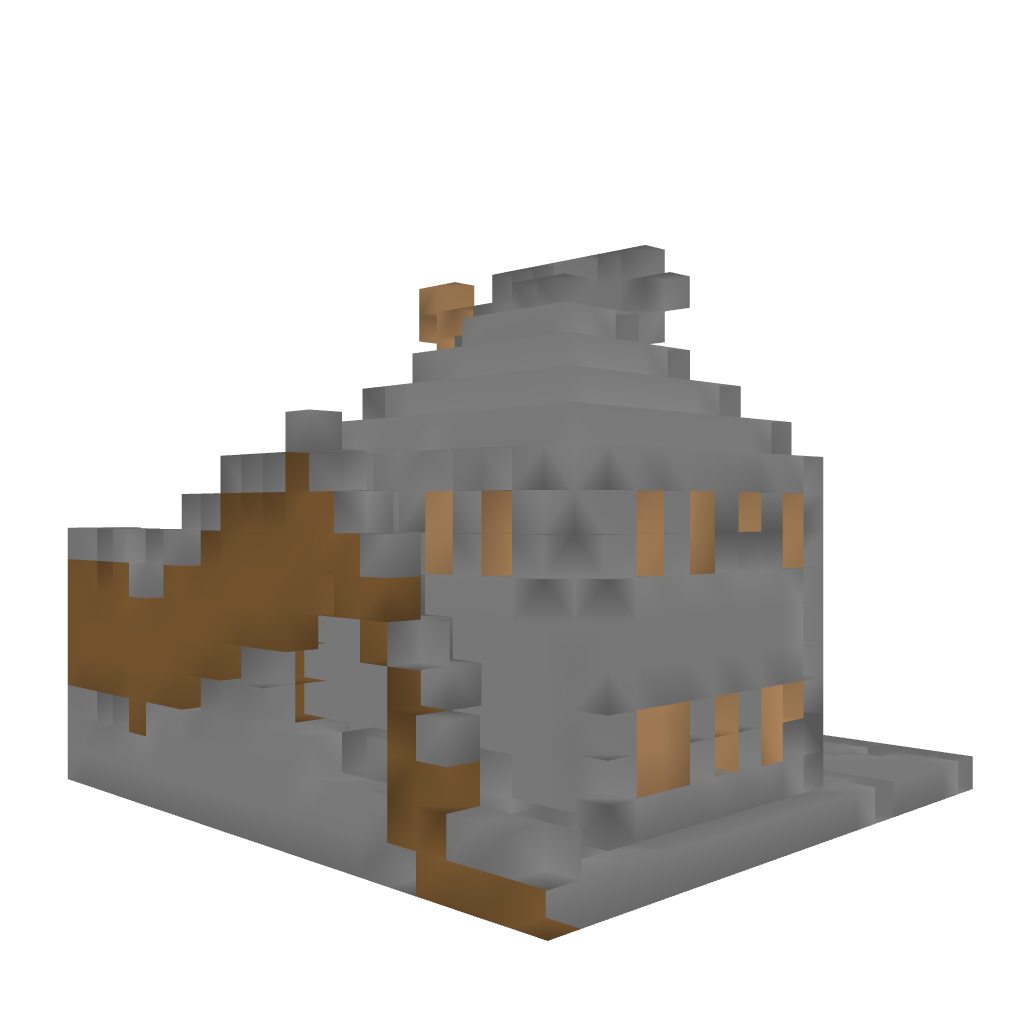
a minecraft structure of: admin shoppe Pick axe before house